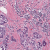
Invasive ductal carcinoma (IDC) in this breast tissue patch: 0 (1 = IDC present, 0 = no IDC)